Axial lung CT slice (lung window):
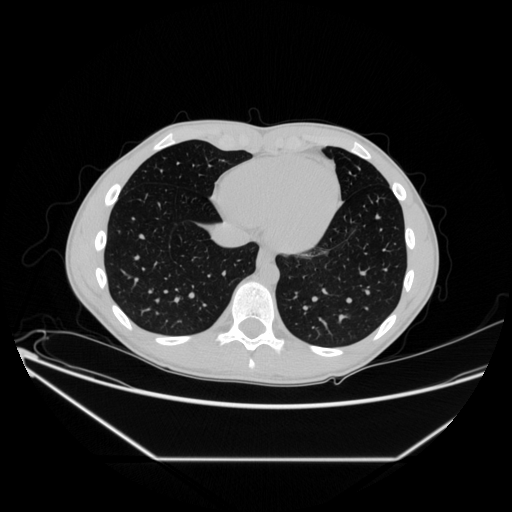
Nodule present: no